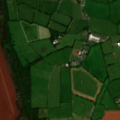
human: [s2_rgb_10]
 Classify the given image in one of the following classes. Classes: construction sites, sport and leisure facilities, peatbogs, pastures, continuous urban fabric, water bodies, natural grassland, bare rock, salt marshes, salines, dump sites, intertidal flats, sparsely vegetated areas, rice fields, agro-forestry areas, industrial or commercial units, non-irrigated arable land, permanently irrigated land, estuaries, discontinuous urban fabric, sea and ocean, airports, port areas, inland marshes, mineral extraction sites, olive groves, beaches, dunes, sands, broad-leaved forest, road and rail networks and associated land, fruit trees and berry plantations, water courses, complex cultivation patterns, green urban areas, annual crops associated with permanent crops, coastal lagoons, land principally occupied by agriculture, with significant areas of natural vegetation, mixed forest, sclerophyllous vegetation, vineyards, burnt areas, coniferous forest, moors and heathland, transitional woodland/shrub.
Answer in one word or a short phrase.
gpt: non-irrigated arable land, pastures, peatbogs